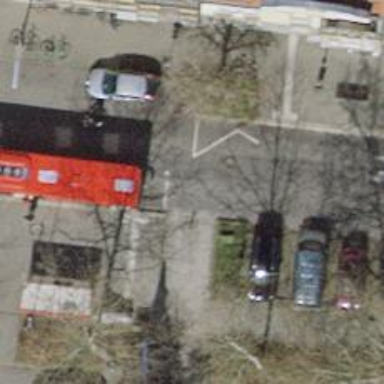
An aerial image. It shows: Bollard barrier.